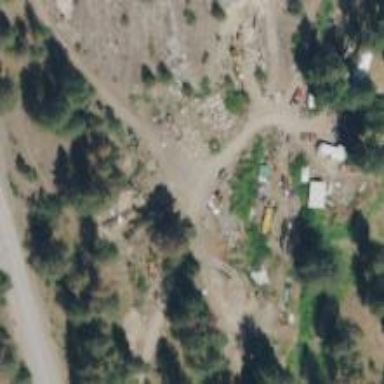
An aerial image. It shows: Quarry area.